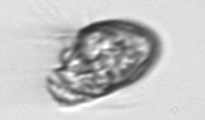
Label: Strombidium_morphotype1